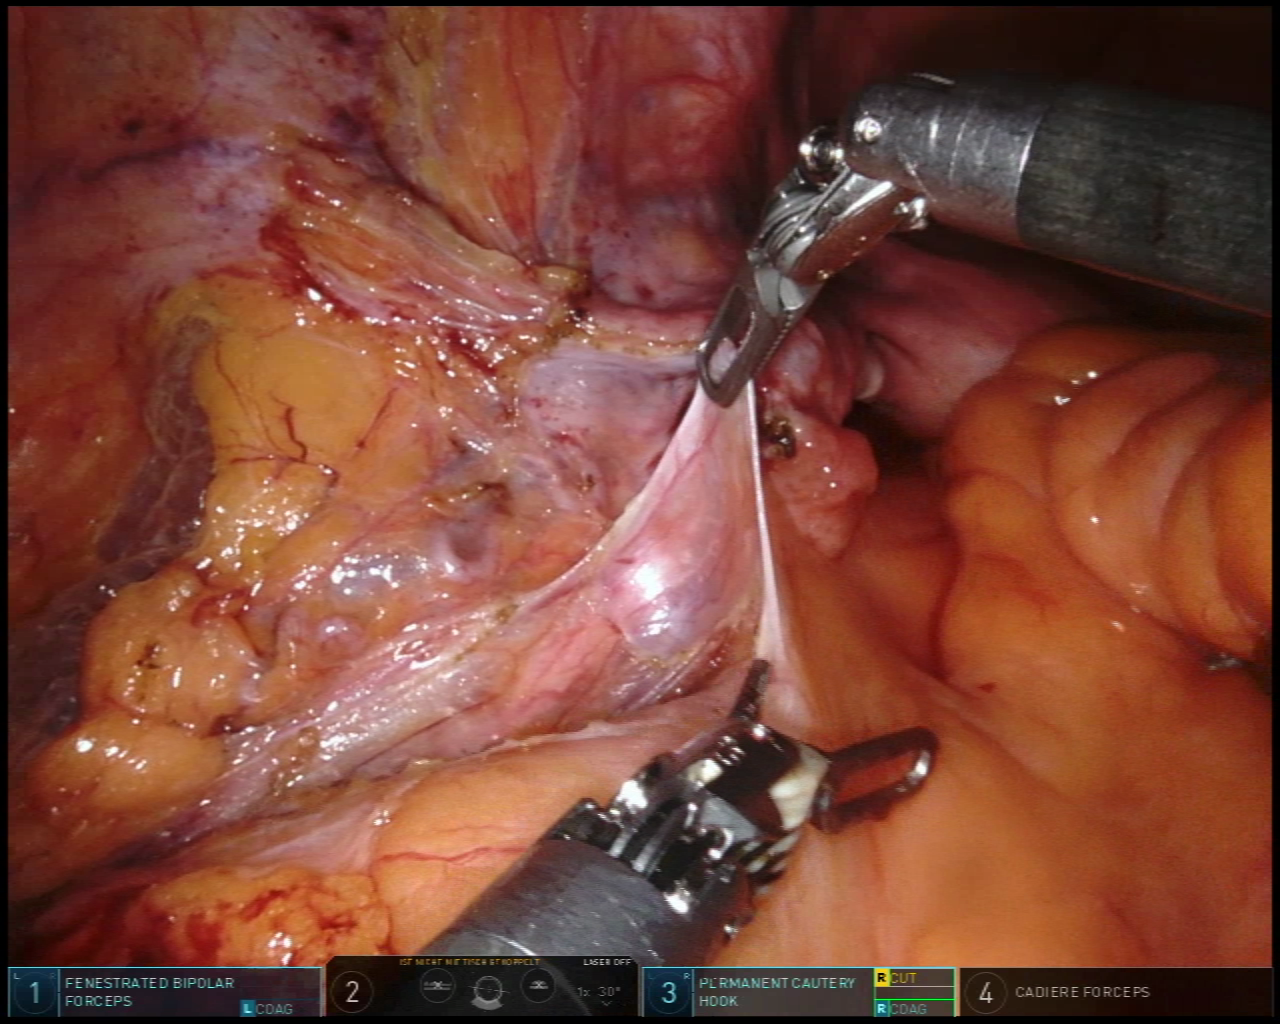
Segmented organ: ureter
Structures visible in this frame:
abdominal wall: yes
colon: no
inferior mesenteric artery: no
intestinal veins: no
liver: no
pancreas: no
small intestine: no
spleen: no
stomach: no
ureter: yes
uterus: yes
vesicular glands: no